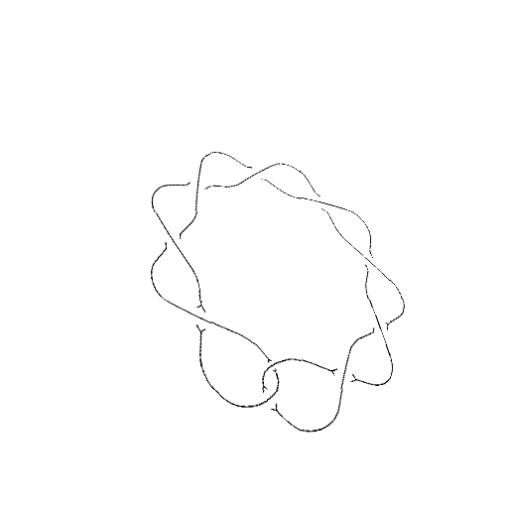
Crossing number: 10